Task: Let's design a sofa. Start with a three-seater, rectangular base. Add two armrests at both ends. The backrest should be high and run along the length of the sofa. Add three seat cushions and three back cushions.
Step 399:
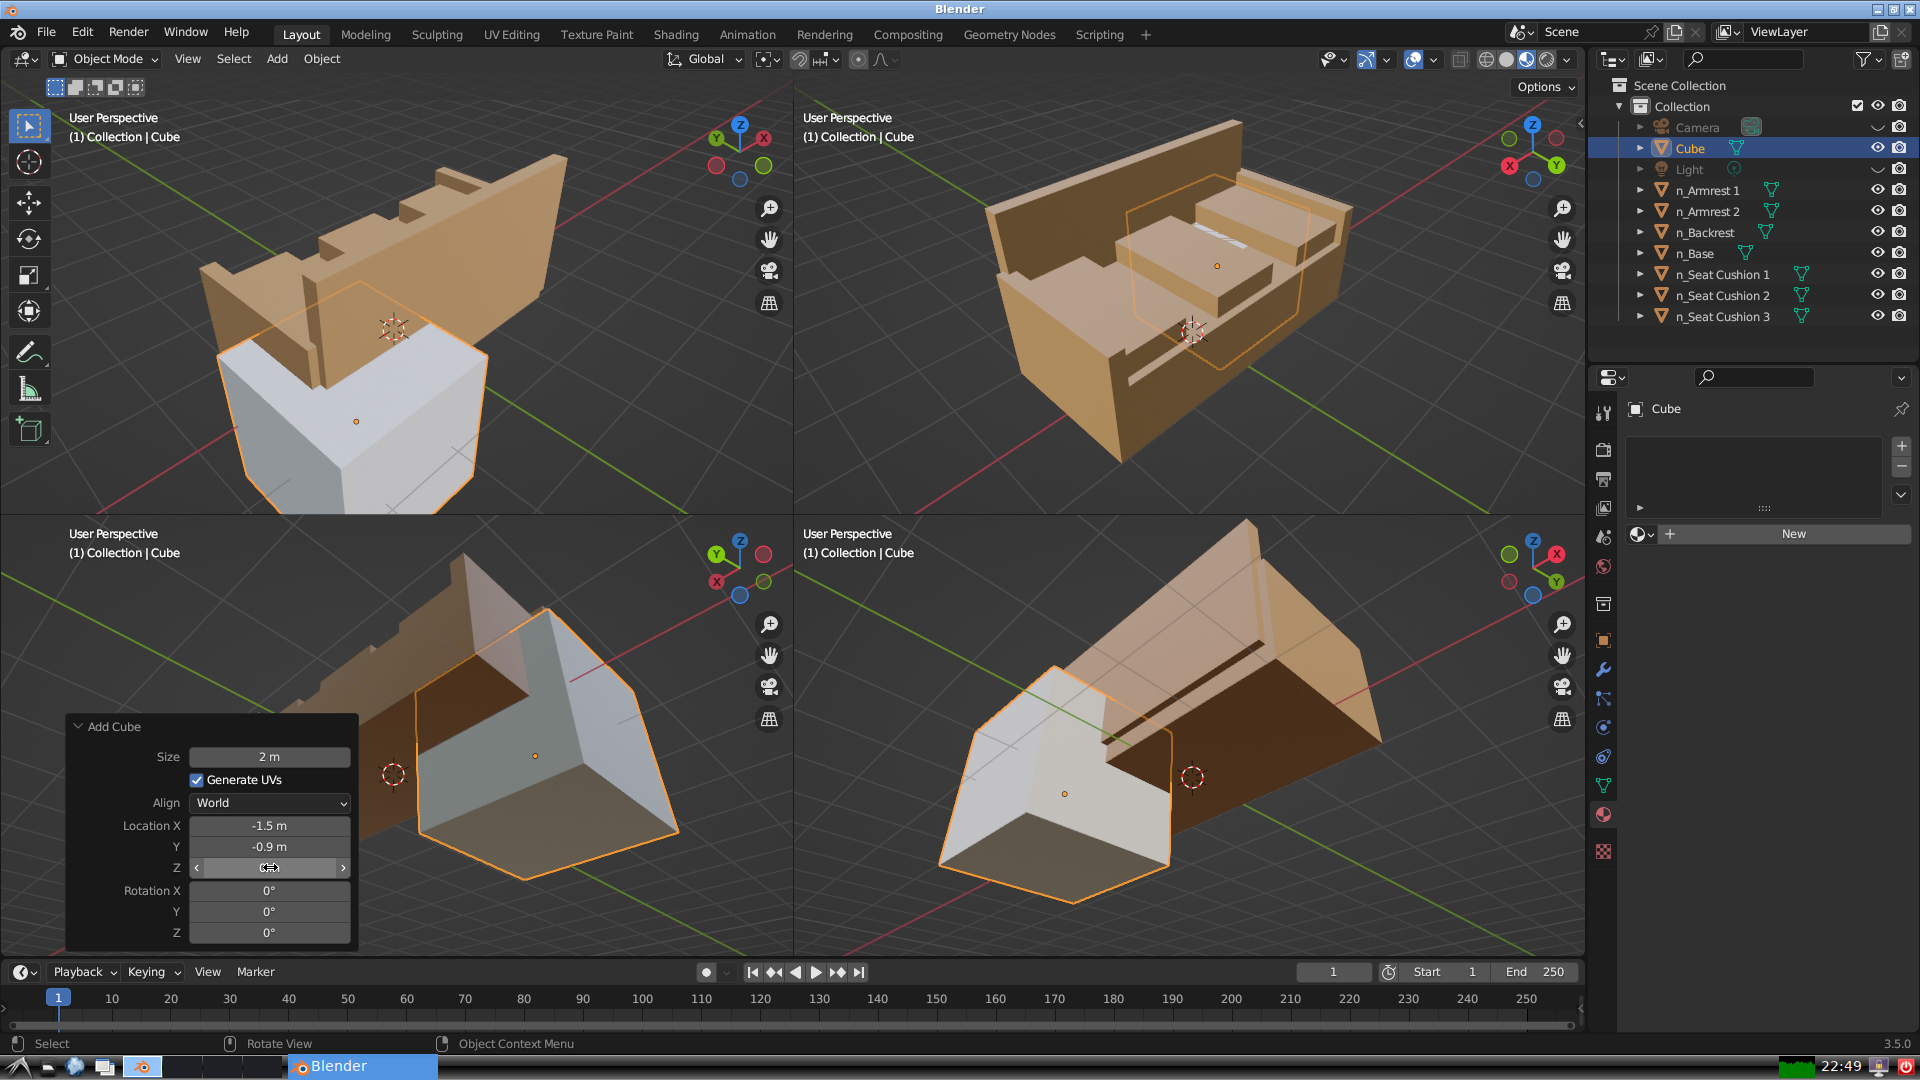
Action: click: no